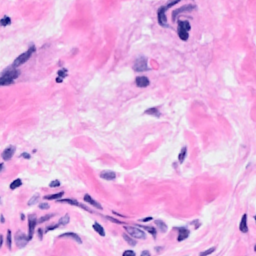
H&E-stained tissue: Breast